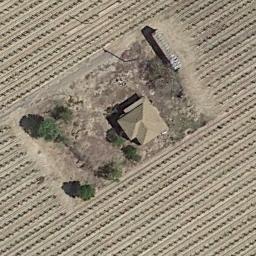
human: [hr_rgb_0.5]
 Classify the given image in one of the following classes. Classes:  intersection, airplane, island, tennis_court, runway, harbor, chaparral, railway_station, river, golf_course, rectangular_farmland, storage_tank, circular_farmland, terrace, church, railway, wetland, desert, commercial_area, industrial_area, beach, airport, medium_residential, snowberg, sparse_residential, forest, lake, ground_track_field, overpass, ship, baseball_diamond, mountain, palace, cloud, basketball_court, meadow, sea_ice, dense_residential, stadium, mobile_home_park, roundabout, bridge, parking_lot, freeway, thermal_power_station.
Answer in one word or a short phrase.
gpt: sparse_residential